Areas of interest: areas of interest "Baoshan People's Hospital"
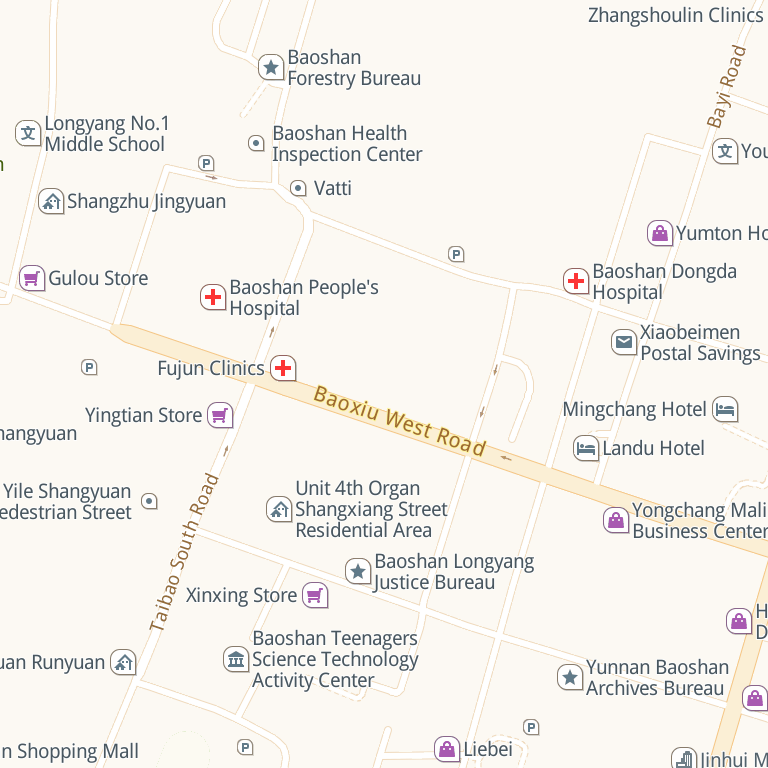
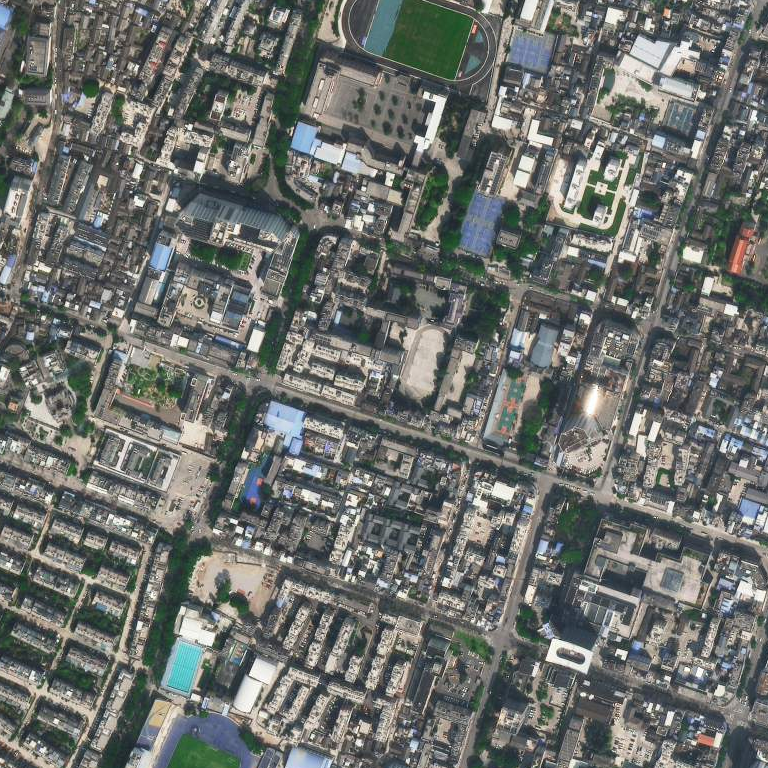